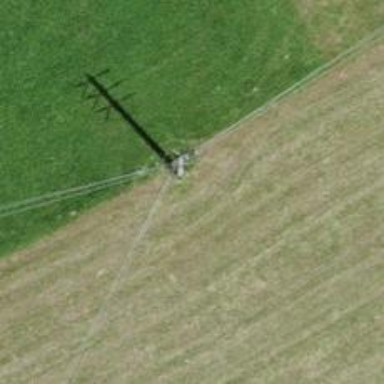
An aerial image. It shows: Minor power line.